Question: I have the following query in Postgresql :
'''
SELECT mq.nombre,sa.nombre,COUNT(DISTINCT(ae.numero_serie)),SUM(im.fin-im.inicio),MIN(pz.fecha_inicio)
FROM item_metraje AS im LEFT JOIN articulo_especificado AS ae ON (im.id_articulo_especificado = ae.id)
LEFT JOIN articulo AS a ON (ae.id_articulo = a.id)
LEFT JOIN serie_articulo AS sa ON (a.id_serie_articulo = sa.id)
LEFT JOIN reporte_perforacion AS rp ON (rp.id = im.id_reporte_perforacion)
LEFT JOIN pozo AS pz ON (pz.id=rp.id_pozo) LEFT JOIN proyecto AS p ON (p.id=pz.id_proyecto)
LEFT JOIN maquina_perforacion AS mq ON (mq.id = pz.id_maquina)
WHERE p.id = 2 GROUP BY mq.nombre,sa.nombre
'''
and the result is :

However I want to put the minimum date for the rows that have the same value of the field 'nombre', for example for the value 'JM04' the three rows must have the date 2015-01-25 because it is the minimum value of the three rows.
Excuse me for my English and thanks for all.
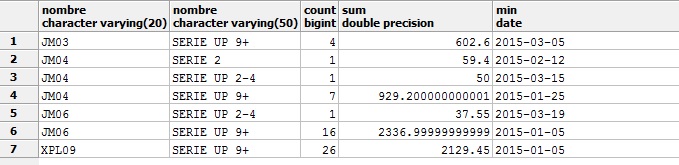
Answer: You can use <URL>'.
Therefore the final query is,
'''
SELECT z.nombre1,z.nombre2,z.count,z.sum ,MIN(z.date) over (partition by z.nombre1) from
(SELECT mq.nombre as nombre1 ,sa.nombre as nombre2,COUNT(DISTINCT(ae.numero_serie)) as count,SUM(im.fin-im.inicio) as sum ,pz.fecha_inicio as date
FROM item_metraje AS im LEFT JOIN articulo_especificado AS ae ON (im.id_articulo_especificado = ae.id)
LEFT JOIN articulo AS a ON (ae.id_articulo = a.id)
LEFT JOIN serie_articulo AS sa ON (a.id_serie_articulo = sa.id)
LEFT JOIN reporte_perforacion AS rp ON (rp.id = im.id_reporte_perforacion)
LEFT JOIN pozo AS pz ON (pz.id=rp.id_pozo) LEFT JOIN proyecto AS p ON (p.id=pz.id_proyecto)
LEFT JOIN maquina_perforacion AS mq ON (mq.id = pz.id_maquina)
WHERE p.id = 2 GROUP BY mq.nombre,sa.nombre)z
'''
You can modify this with the help of 'order by' or 'having' clauses inside window function as you want. I tried this with my own data set. Hope this helps.